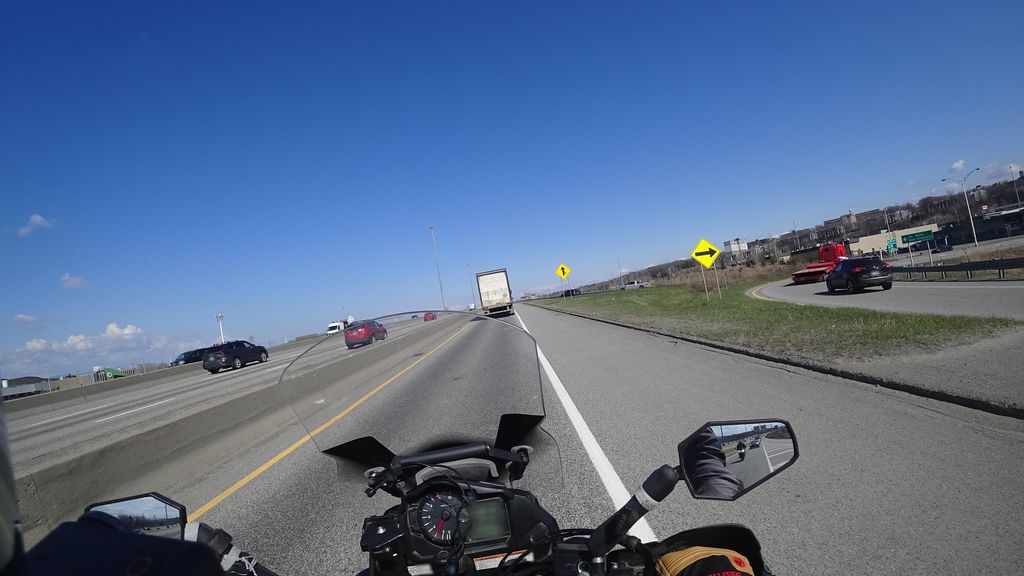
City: quebec_city